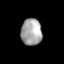
Tissue: lung
Cell type: Epithelial cells
Senescence score: 0.2358
Nuclear area (px): 550
Mean DAPI intensity: 164.104